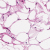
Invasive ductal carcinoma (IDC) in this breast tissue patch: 0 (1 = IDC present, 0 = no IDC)